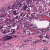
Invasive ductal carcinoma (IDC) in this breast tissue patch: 0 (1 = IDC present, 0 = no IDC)